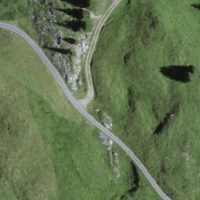
EUNIS habitat code: 23
Species observed at this site:
Arnica montana